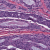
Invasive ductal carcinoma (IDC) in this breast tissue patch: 1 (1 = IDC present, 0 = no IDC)